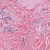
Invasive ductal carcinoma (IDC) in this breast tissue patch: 1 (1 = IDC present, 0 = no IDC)